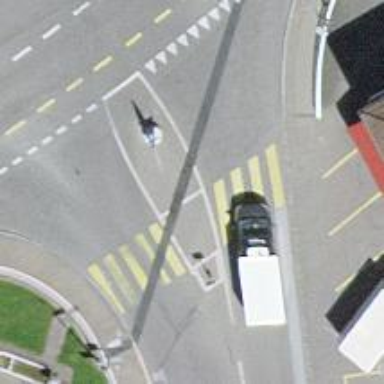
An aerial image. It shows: Marked crossing with zebra crossing. There is island at the crossing.